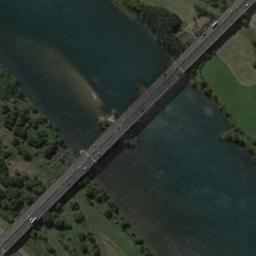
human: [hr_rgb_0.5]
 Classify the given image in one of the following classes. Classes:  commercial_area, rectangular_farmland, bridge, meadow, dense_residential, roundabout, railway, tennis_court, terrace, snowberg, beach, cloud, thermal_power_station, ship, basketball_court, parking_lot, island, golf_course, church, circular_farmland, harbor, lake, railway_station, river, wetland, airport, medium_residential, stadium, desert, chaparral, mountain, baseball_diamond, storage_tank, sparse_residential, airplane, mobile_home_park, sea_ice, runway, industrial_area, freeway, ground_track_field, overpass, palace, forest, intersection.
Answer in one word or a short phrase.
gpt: bridge